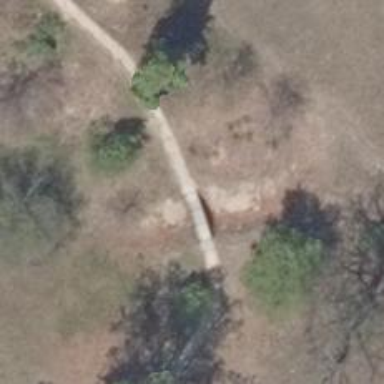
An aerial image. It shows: Footway bridge.